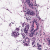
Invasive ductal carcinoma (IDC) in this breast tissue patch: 0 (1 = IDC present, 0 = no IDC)